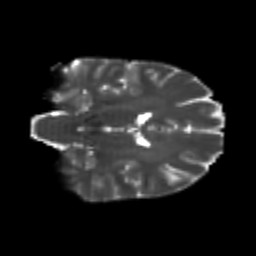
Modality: T2w
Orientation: coronal
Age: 25
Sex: female
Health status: healthy
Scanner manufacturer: philips
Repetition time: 7.386 s
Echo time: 0.08599 s